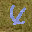
Label: 4